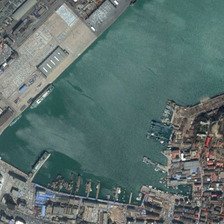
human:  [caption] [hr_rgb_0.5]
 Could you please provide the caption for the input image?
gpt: several boats are in a port near many buildings .

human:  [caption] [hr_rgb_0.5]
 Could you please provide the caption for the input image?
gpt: several boats are in a port near many buildings .

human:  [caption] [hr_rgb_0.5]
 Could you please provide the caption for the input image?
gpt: several boats are in a port near many buildings .

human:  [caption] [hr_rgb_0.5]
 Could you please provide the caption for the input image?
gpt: several boats are in a port near many buildings .

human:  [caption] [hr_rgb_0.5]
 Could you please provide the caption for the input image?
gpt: several boats are in a port near many buildings .